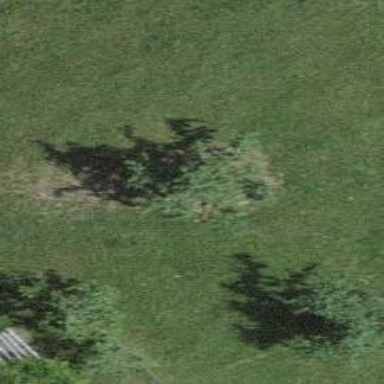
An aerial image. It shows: Beautiful tree in nature.